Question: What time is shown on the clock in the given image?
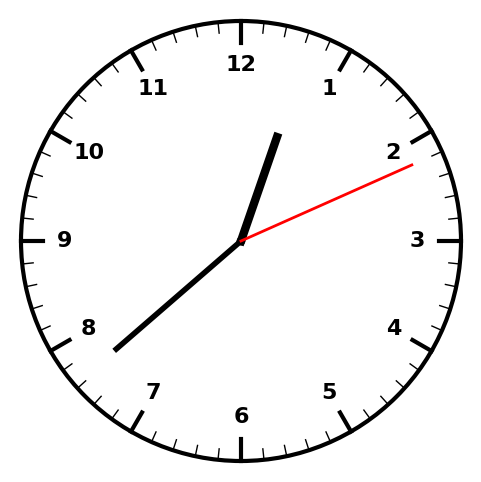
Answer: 12:38:11